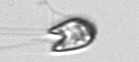
Label: flagellate_morphotype1